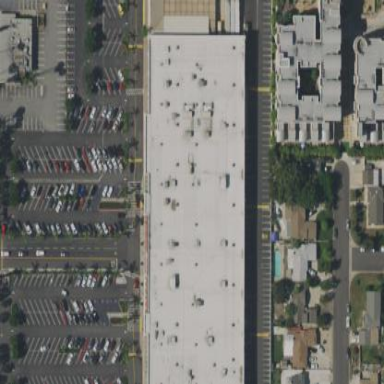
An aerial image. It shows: Department store building.